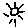
Label: sun